Question: I'm trying to create a matrix effect using only HTML/CSS, and the way how i found is to apply a solid border and now erase some piece at top and bottom, someone knows how can I create this effect only using CSS (If it's possible) ?
There is a pic to explain better my objective:

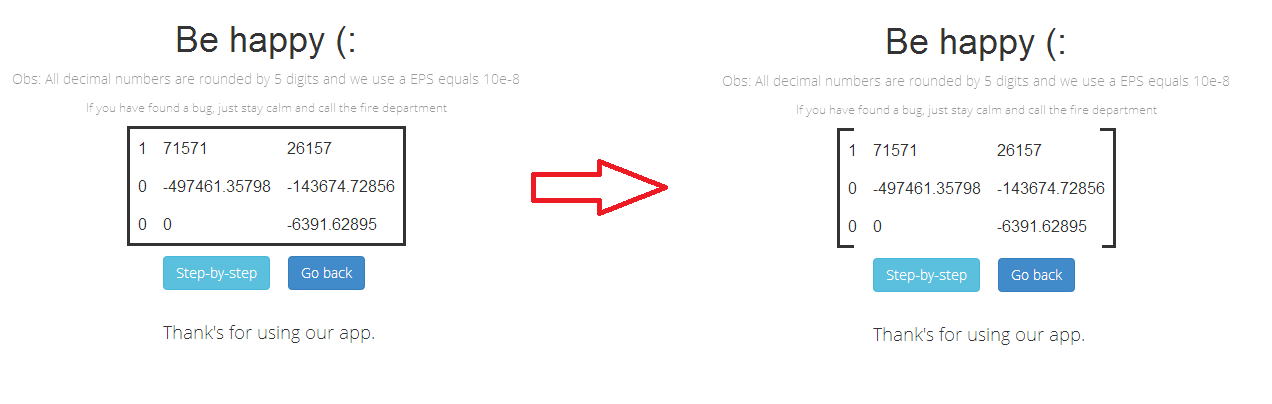
Answer: A semantic way is to not give the actual element a border at all! You use ':before' and ':after' pseudo elements as transparent boxes on the right and left side. The pseudo elements are given transparent backgrounds and borders that don't overlap the content which creates the effect.
This works with any background: <URL>
'''
.box{
position:relative;
}
.box:before{
content: "";
position: absolute;
top: -2px;
left: -2px;
bottom: -2px;
width: 8%;
border: 2px solid #333;
border-right:none;
z-index:1;
}
.box:after{
content: "";
position: absolute;
top: -2px;
right: -2px;
bottom:-2px;
width: 8%;
border: 2px solid #333;
border-left:none;
z-index:1;
}
'''
Note: if you're having clicking/hovering issues try adding 'pointer-events:none;' on the ':before' and ':after'.